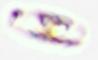
Label: Detritus